This time-frequency spectrogram was computed from a rotor test-rig vibration snapshot; brighter regions carry more energy. Diagnose the rotating machine from this image, choosing from: normal, misalignment, unbalance, looseness.
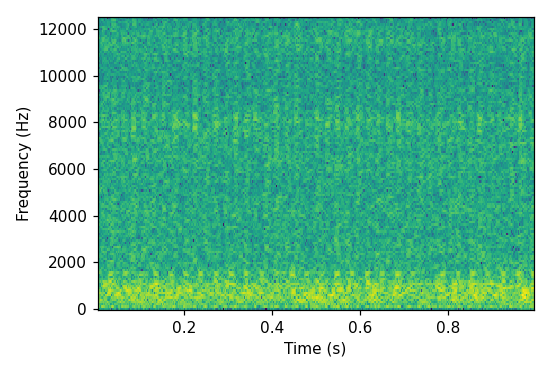
Answer: unbalance